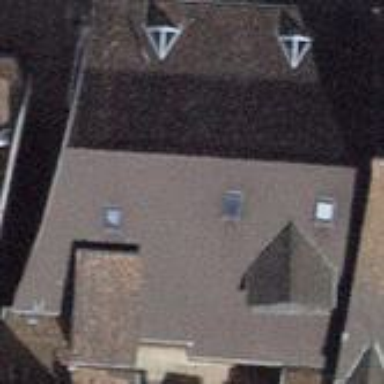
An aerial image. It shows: Building with tiled roof.